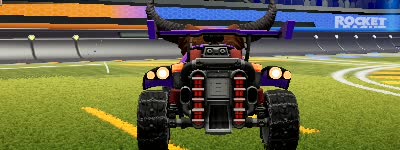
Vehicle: octane